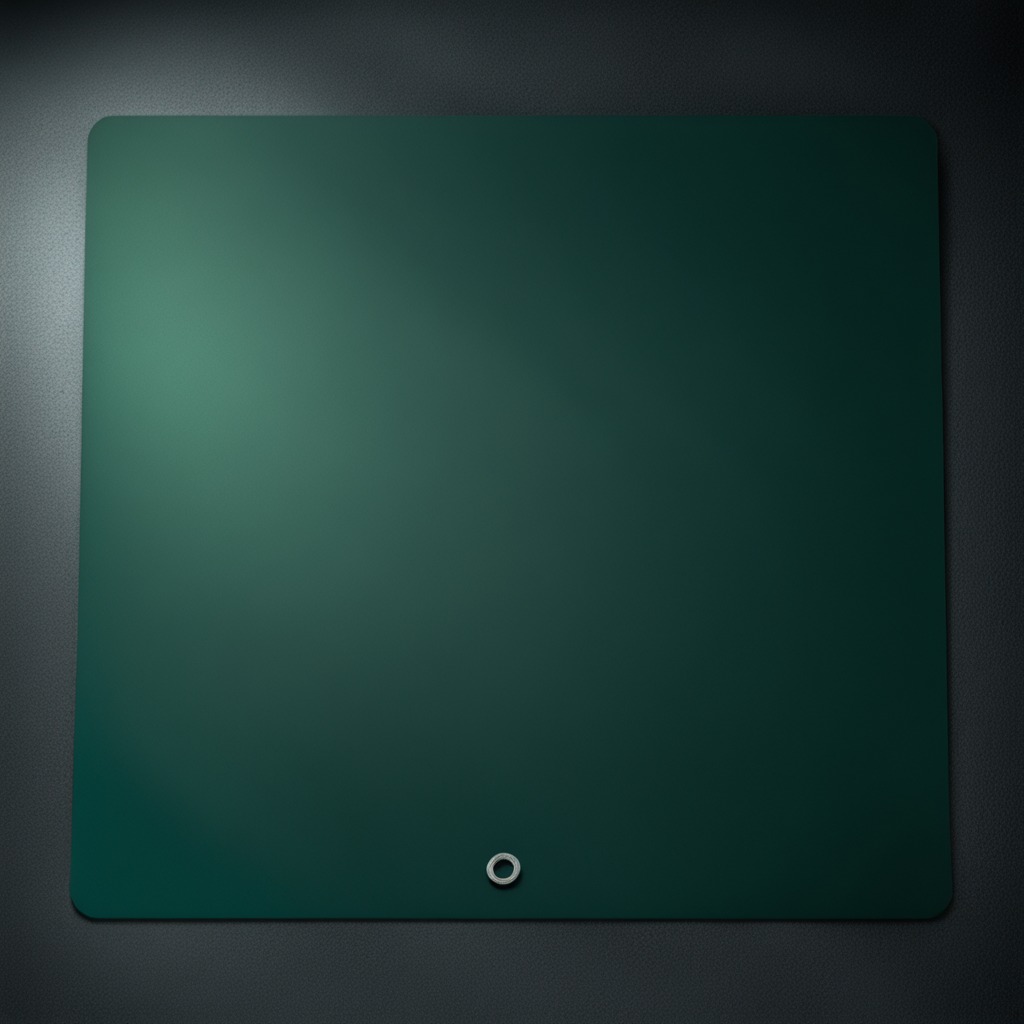
A flat metal washer lies on a green rubber mat inside a workshop at night.